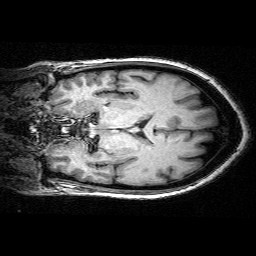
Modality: T1w
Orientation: coronal
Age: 45
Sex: female
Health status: ill
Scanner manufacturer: siemens
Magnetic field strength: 3 T
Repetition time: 0.0025 s
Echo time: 0.00336 s